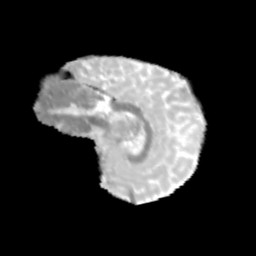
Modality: MD
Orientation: sagittal
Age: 9
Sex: female
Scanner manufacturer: siemens
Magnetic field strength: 3 T
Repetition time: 3.8 s
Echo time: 0.07 s